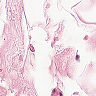
Metastatic tissue present: no